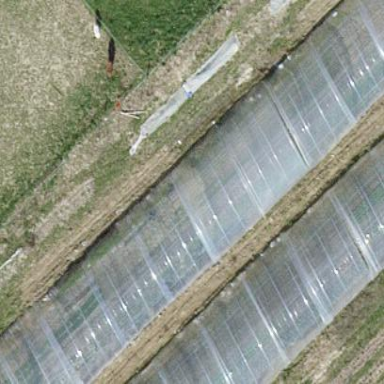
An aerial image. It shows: Greenhouse used for horticulture.